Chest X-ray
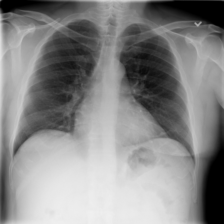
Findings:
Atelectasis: negative
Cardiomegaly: negative
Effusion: negative
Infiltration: negative
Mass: negative
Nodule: negative
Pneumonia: negative
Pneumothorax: negative
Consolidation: negative
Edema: negative
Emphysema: negative
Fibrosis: negative
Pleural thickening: negative
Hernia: negative